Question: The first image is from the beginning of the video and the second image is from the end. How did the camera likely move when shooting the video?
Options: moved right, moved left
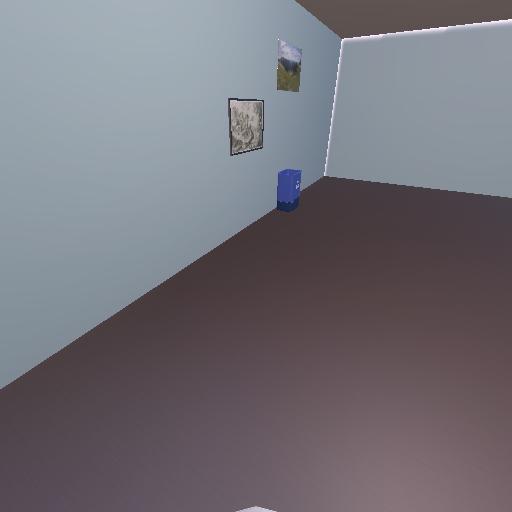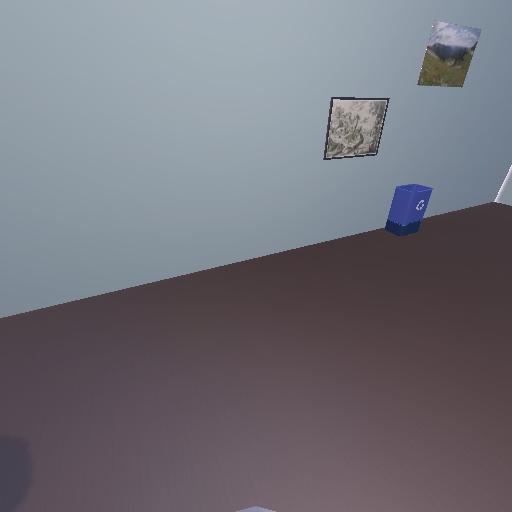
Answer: moved right